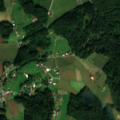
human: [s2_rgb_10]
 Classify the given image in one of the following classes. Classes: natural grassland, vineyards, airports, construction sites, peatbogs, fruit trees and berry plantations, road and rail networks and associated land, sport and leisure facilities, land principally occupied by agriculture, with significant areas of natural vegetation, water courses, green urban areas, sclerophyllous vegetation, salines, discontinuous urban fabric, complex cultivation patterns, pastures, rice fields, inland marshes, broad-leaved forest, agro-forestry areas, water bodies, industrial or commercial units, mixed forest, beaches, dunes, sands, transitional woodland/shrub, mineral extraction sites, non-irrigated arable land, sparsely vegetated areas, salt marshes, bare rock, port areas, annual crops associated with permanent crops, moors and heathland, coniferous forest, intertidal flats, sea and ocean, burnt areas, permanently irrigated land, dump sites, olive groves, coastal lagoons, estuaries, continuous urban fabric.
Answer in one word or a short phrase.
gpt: discontinuous urban fabric, non-irrigated arable land, complex cultivation patterns, broad-leaved forest